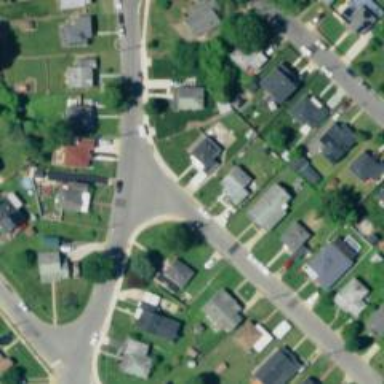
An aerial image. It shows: Neighborhood.